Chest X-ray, PA view. Patient: 65 years old, sex F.
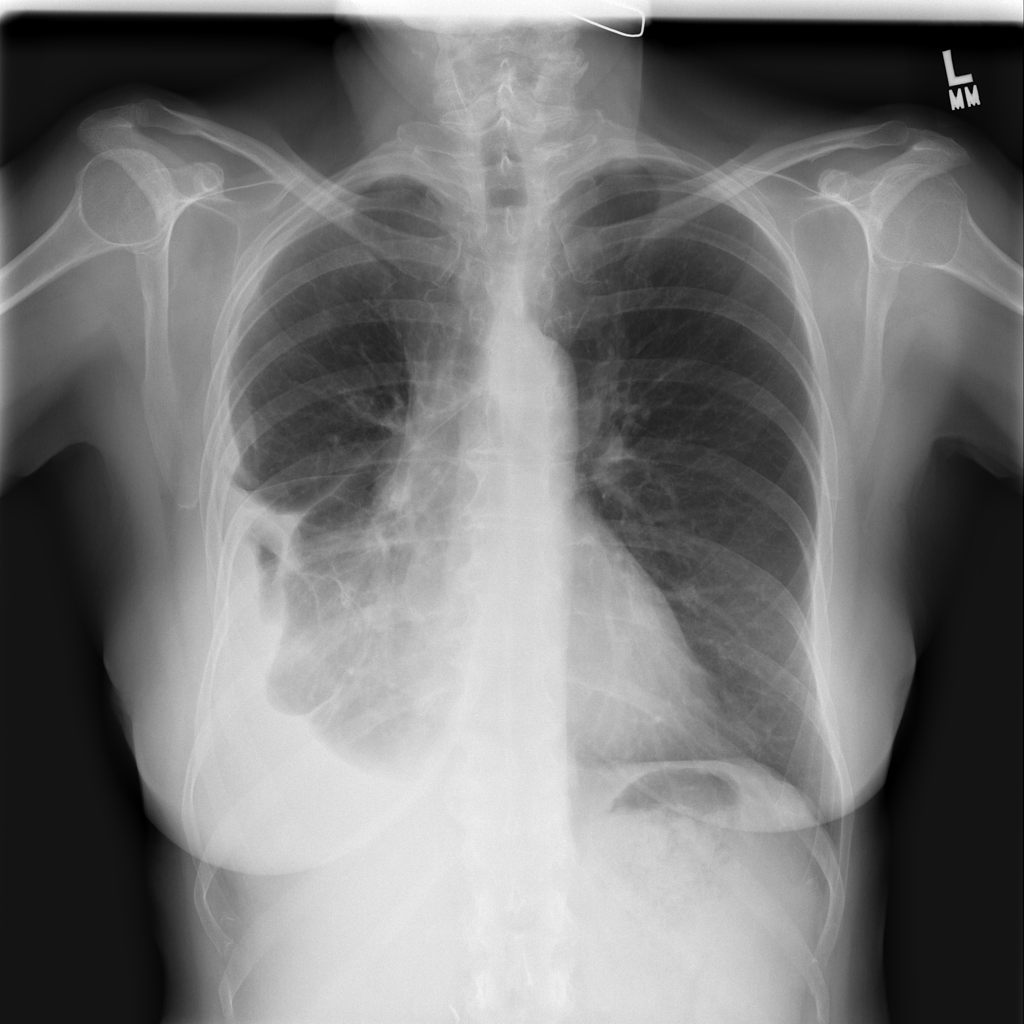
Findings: Effusion